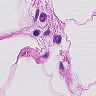
Metastatic tissue present: no